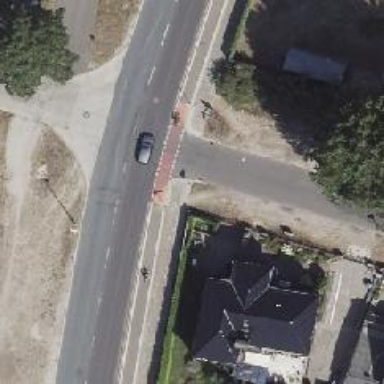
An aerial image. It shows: Road with "give way" sign.